高三 · 逻辑题
商家生产一种产品, 需要先进行市场调研, 计划对天津、成都、深圳三地进行市场调研,待调研结束后决定生产的产品数量, 下列四种方案中最可取的是（ ）

B.

D.

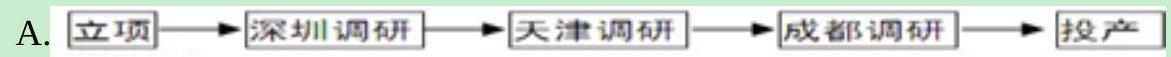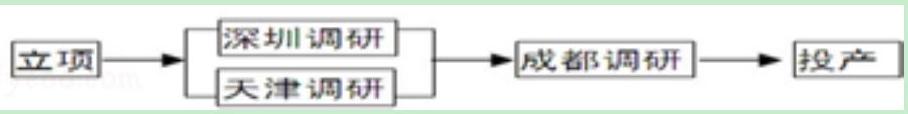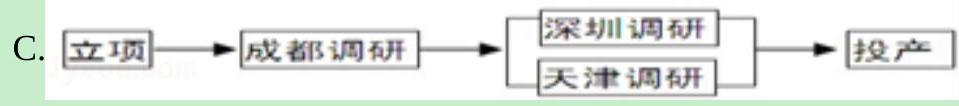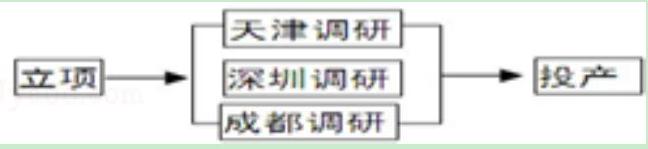
A. 立顶 $\rightarrow$ 派出调研人员先后赴深圳、天津、成都调研, 待调研人员回来后决定生产数量.

方案 B. 立顶 $\rightarrow$ 派出调研人员先齐头并进赴深圳、天津调研, 结束再赴成都调研, 待调研人员回来后决定生产数量.

方案 C. 立顶一派出调研人员先赴成都调研, 结束后再齐头并进赴深圳、天津调研, 待调研人员回来后决定生产数量.

方案 D. 分别派出调研人员齐头并进赴三地搞调研, 以便提早结束调研, 尽早投产.
答案: D
解析: 分析: 本题主要考查了绘制简单实际问题的流程图, 解决问题的关键是四种方案中最可取的是, 分别派出调研人员齐头并进赴三地搞调研, 以便提早结束调研, 尽早投产, 由此可得结论.
通过四种方案的比较, 方案 D 更为可取.
故选 D.